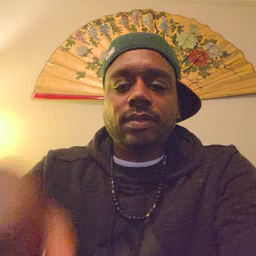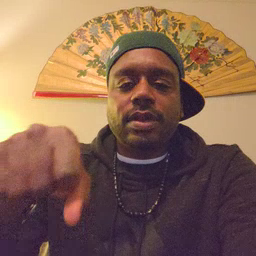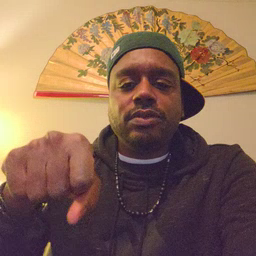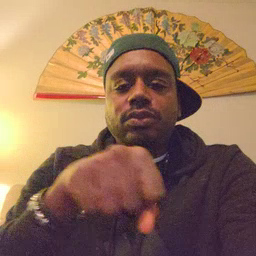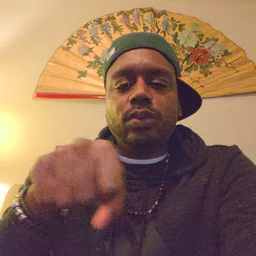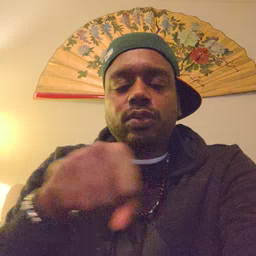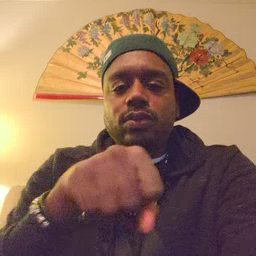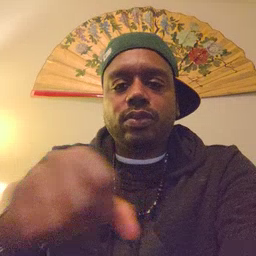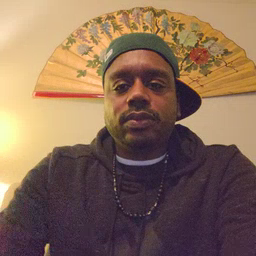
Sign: shoe